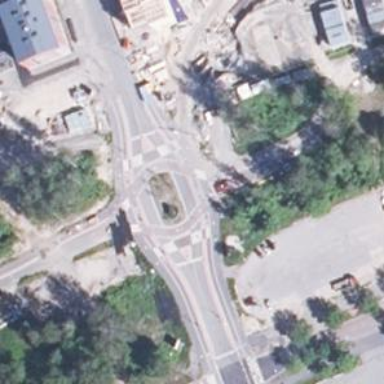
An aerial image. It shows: Asphalt cycleway with zebra crossing that has markings and island.